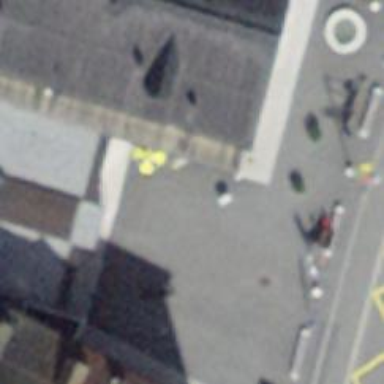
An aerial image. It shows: Post box.